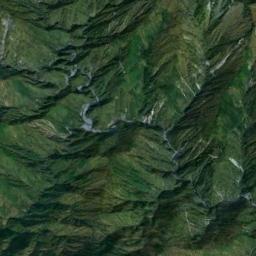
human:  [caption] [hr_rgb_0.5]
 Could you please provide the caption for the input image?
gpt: The mountain is full of green plants with lines of bare land .

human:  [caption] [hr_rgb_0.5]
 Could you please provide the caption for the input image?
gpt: The folded mountain consists of a number of ridges and valleys and is covered with dense vegetation .

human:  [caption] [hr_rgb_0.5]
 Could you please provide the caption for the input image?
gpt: There is a lot of grass on the mountain .

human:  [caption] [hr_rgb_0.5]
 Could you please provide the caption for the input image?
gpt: Eighty percent of the area on this mountain is bare rock .

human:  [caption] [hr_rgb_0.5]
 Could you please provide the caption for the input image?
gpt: There are many ravines on the green mountain .